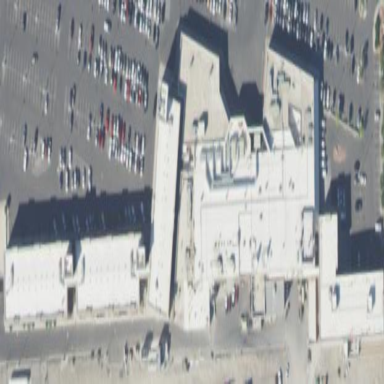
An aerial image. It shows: Hotel and casino building.